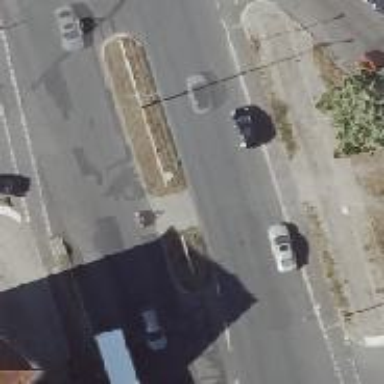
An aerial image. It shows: Unmarked footway crossing with central island.